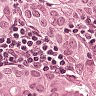
Metastatic tissue present: yes